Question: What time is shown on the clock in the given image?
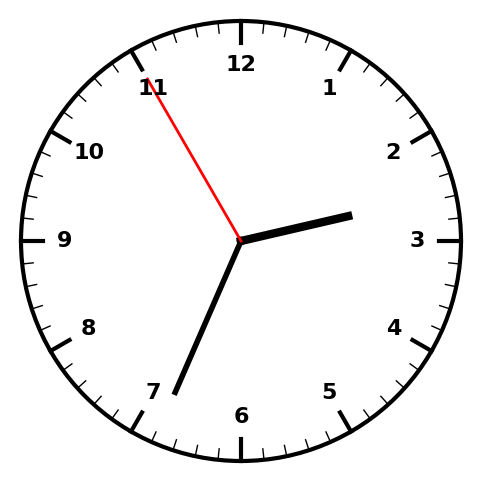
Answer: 02:33:55